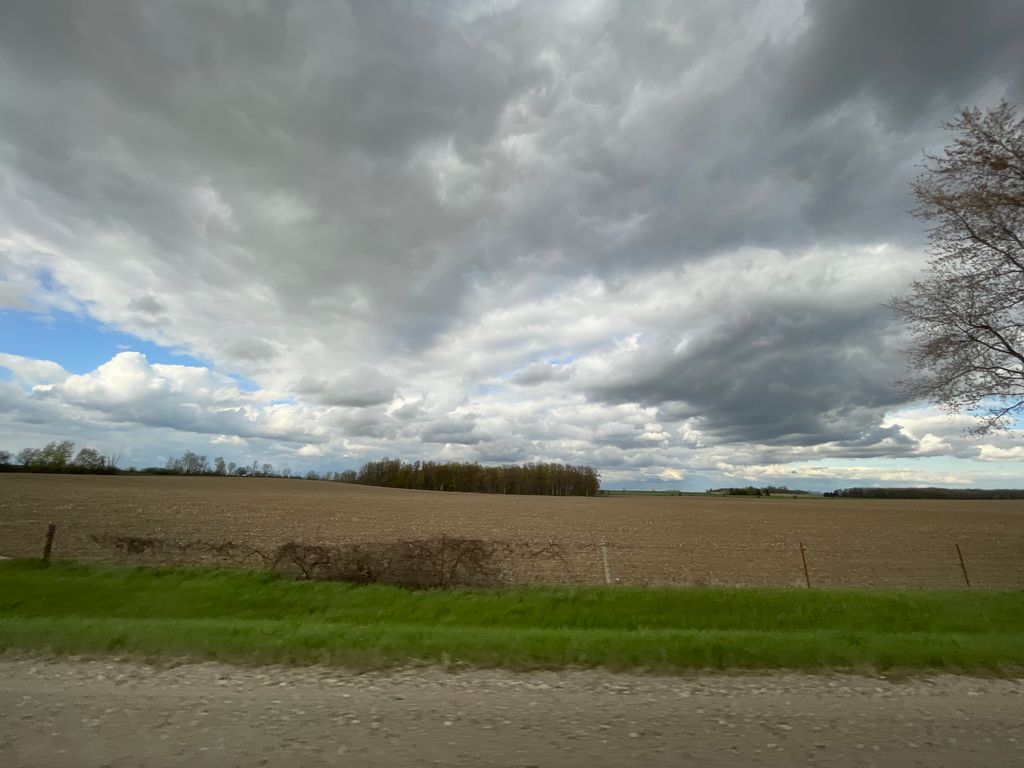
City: kitchener-waterloo